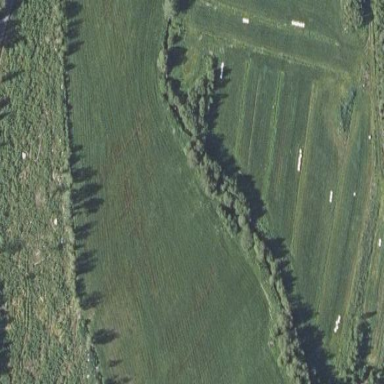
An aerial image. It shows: Agricultural meadow.